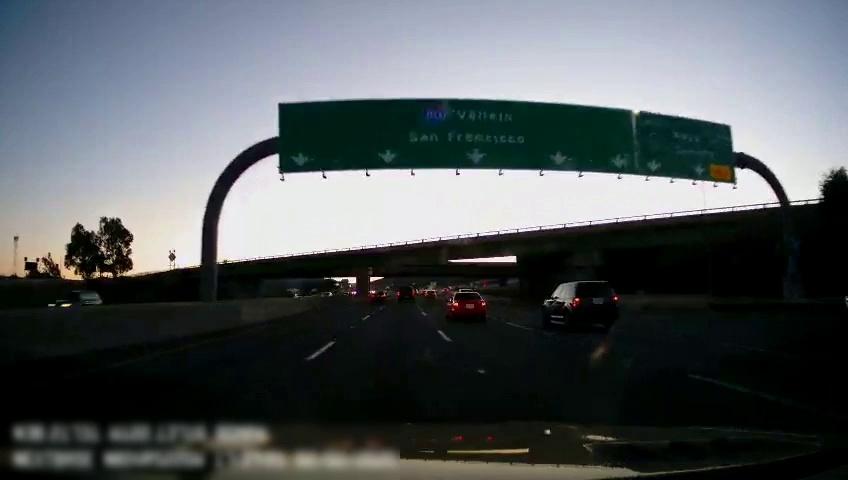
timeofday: Dusk/Dawn/Twilight
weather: Sunny
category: Drivable Space
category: Vehicles | SUV
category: Vehicles | Car
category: Vehicles | Car
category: Vehicles | SUV
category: Vehicles | Car
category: Vehicles | Car
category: Vehicles | Car
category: Lanes | Alternate Lane
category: Lanes | Current Lane
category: Lanes | Current Lane
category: Lanes | Alternate Lane
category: Lanes | Alternate Lane
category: Traffic | Signs
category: Traffic | Signs